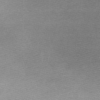
Label: dusty